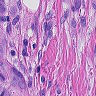
Metastatic tissue present: yes